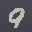
Label: 9